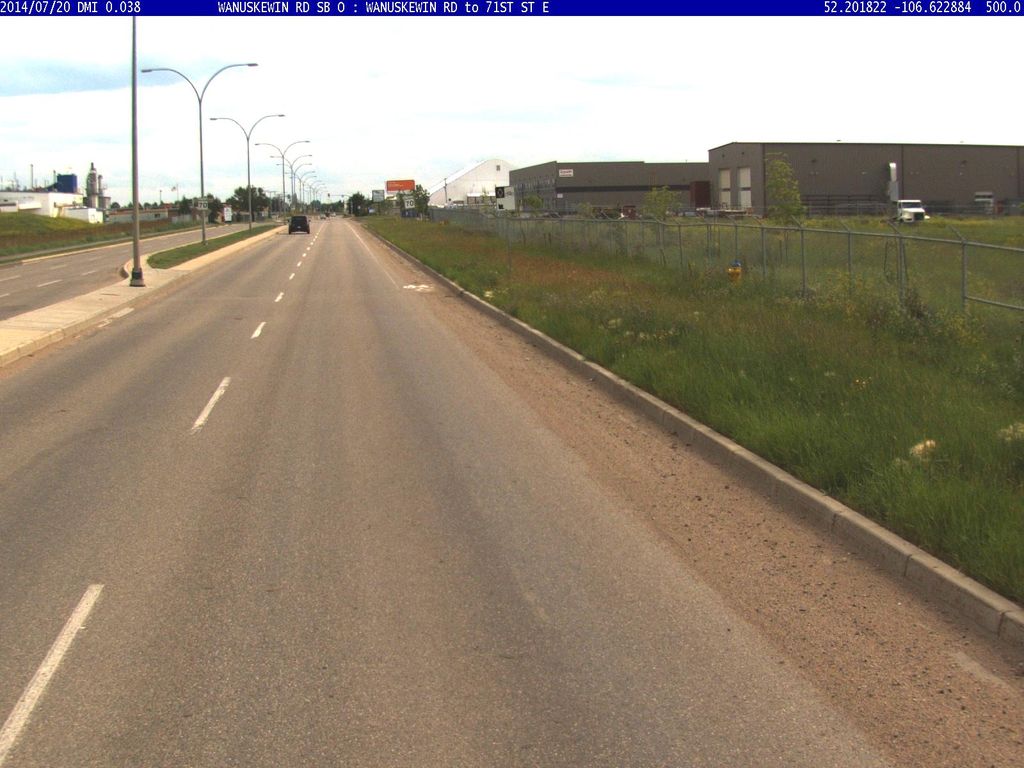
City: saskatoon